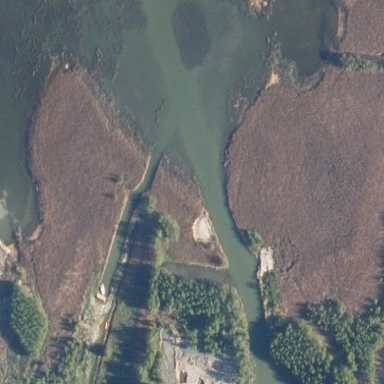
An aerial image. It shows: Reedbed in wetland area.